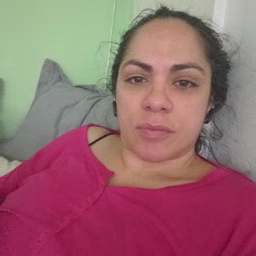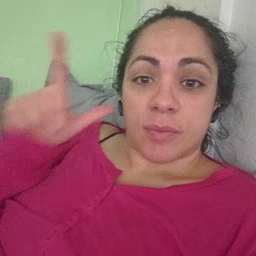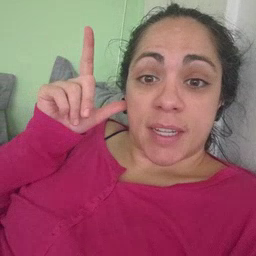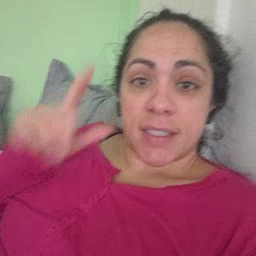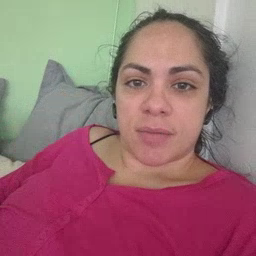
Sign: listen